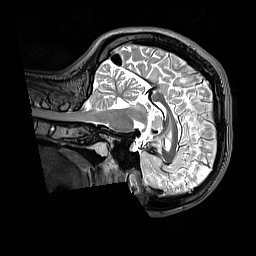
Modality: T2w
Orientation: sagittal
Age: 24
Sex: female
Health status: healthy
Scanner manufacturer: siemens
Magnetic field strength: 3 T
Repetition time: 3.2 s
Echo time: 0.568 s